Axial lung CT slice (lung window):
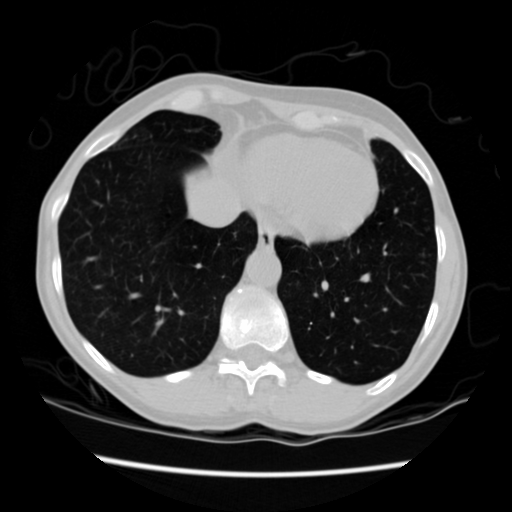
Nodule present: no